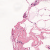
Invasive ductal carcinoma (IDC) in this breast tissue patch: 0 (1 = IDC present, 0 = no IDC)